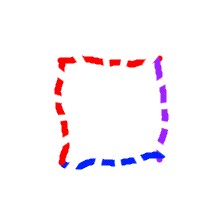
Shape: square